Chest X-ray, AP view. Patient: 55 years old, sex M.
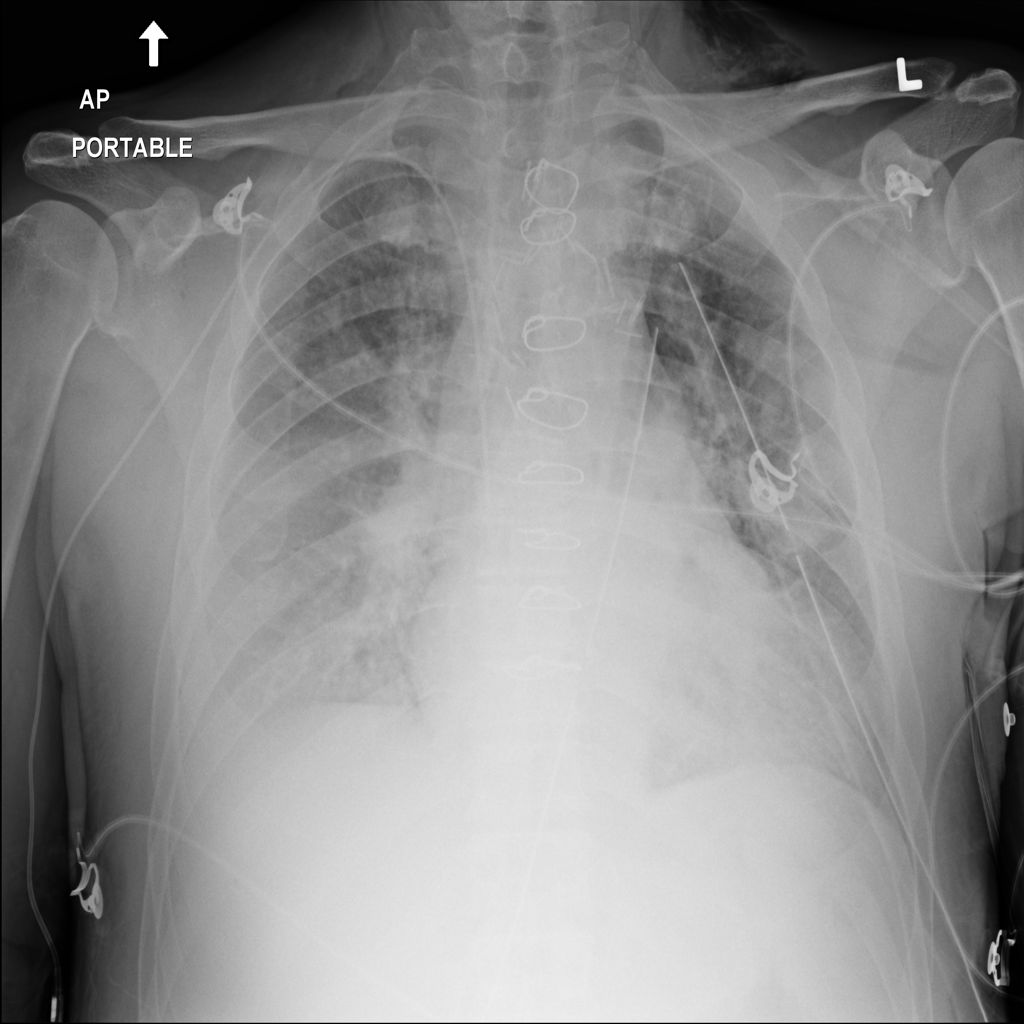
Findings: Atelectasis, Consolidation, Pneumothorax